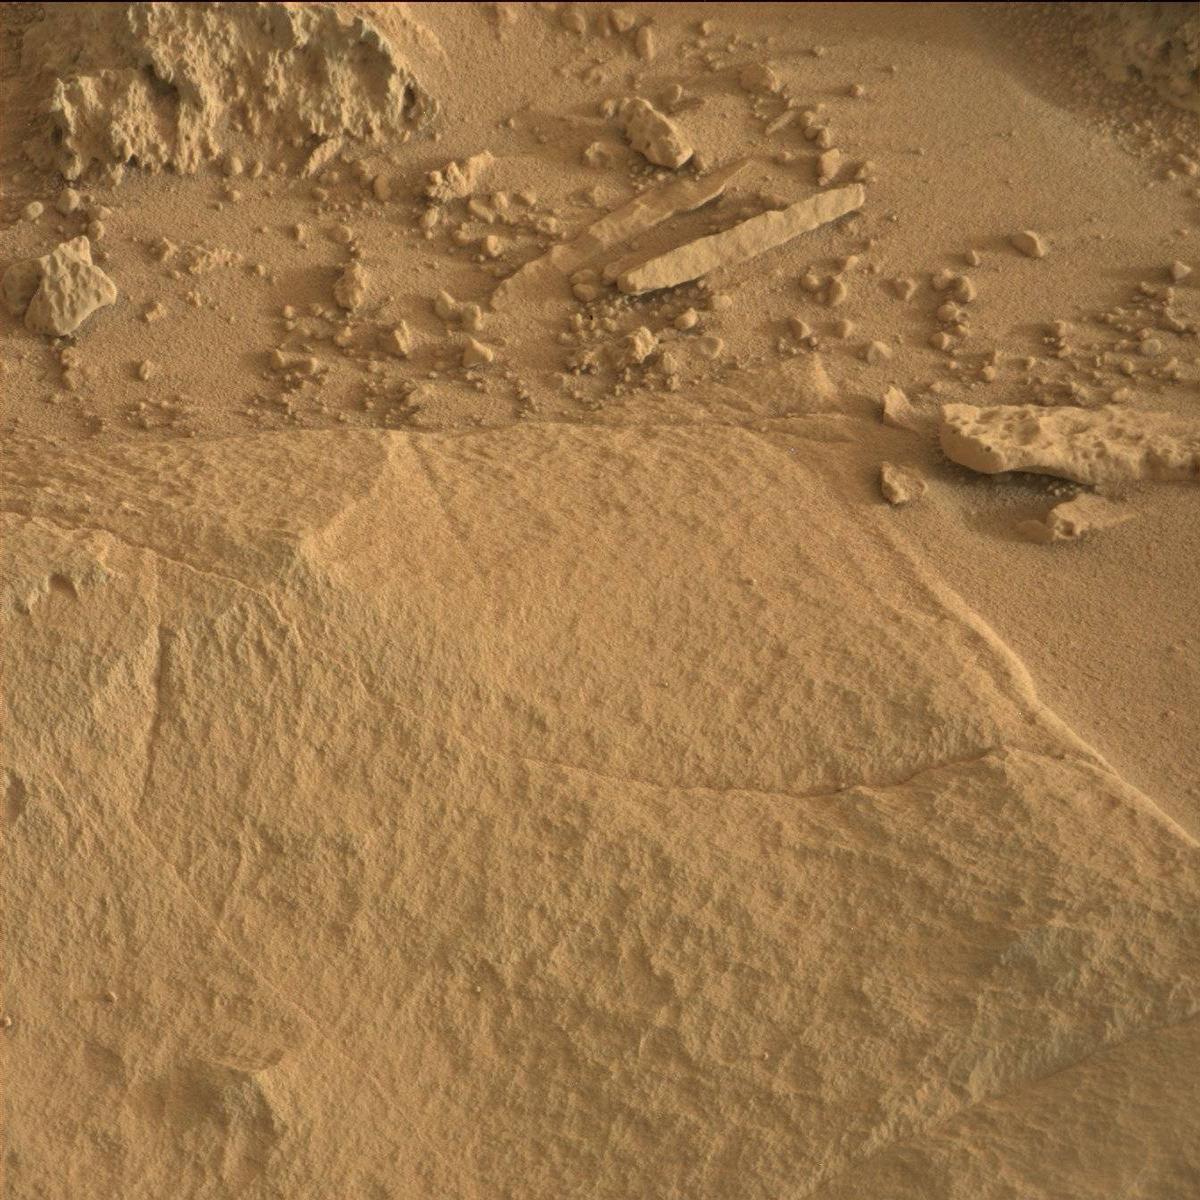
Terrain classes present: Bedrock, Rock, Sand / Soil